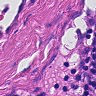
Metastatic tissue present: yes